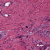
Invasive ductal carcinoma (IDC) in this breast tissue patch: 1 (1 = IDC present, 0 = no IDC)